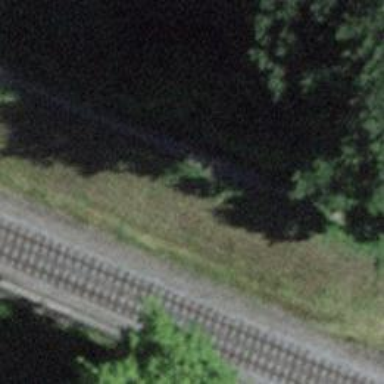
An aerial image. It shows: Path along embankment.